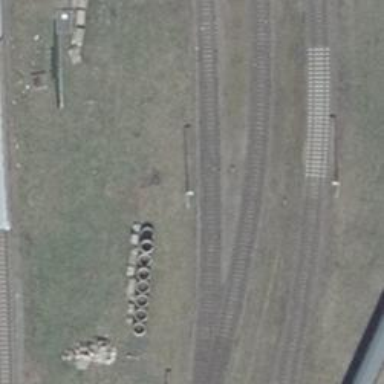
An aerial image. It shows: Railway yard in service.